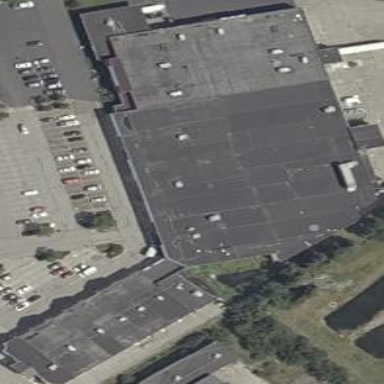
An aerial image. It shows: Mall building.